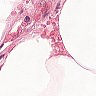
Metastatic tissue present: no